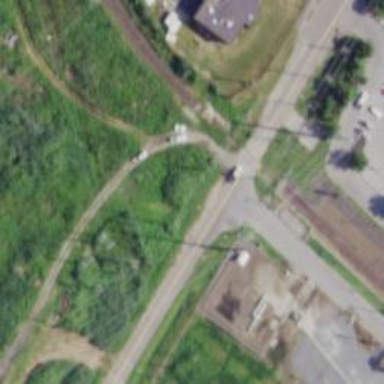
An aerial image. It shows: Railway level crossing.